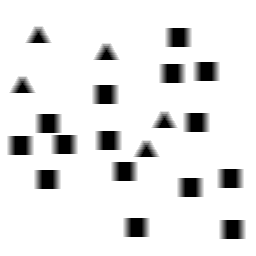
Squares: 15
Triangles: 5
Stars: 0
Total shapes: 20